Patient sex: M
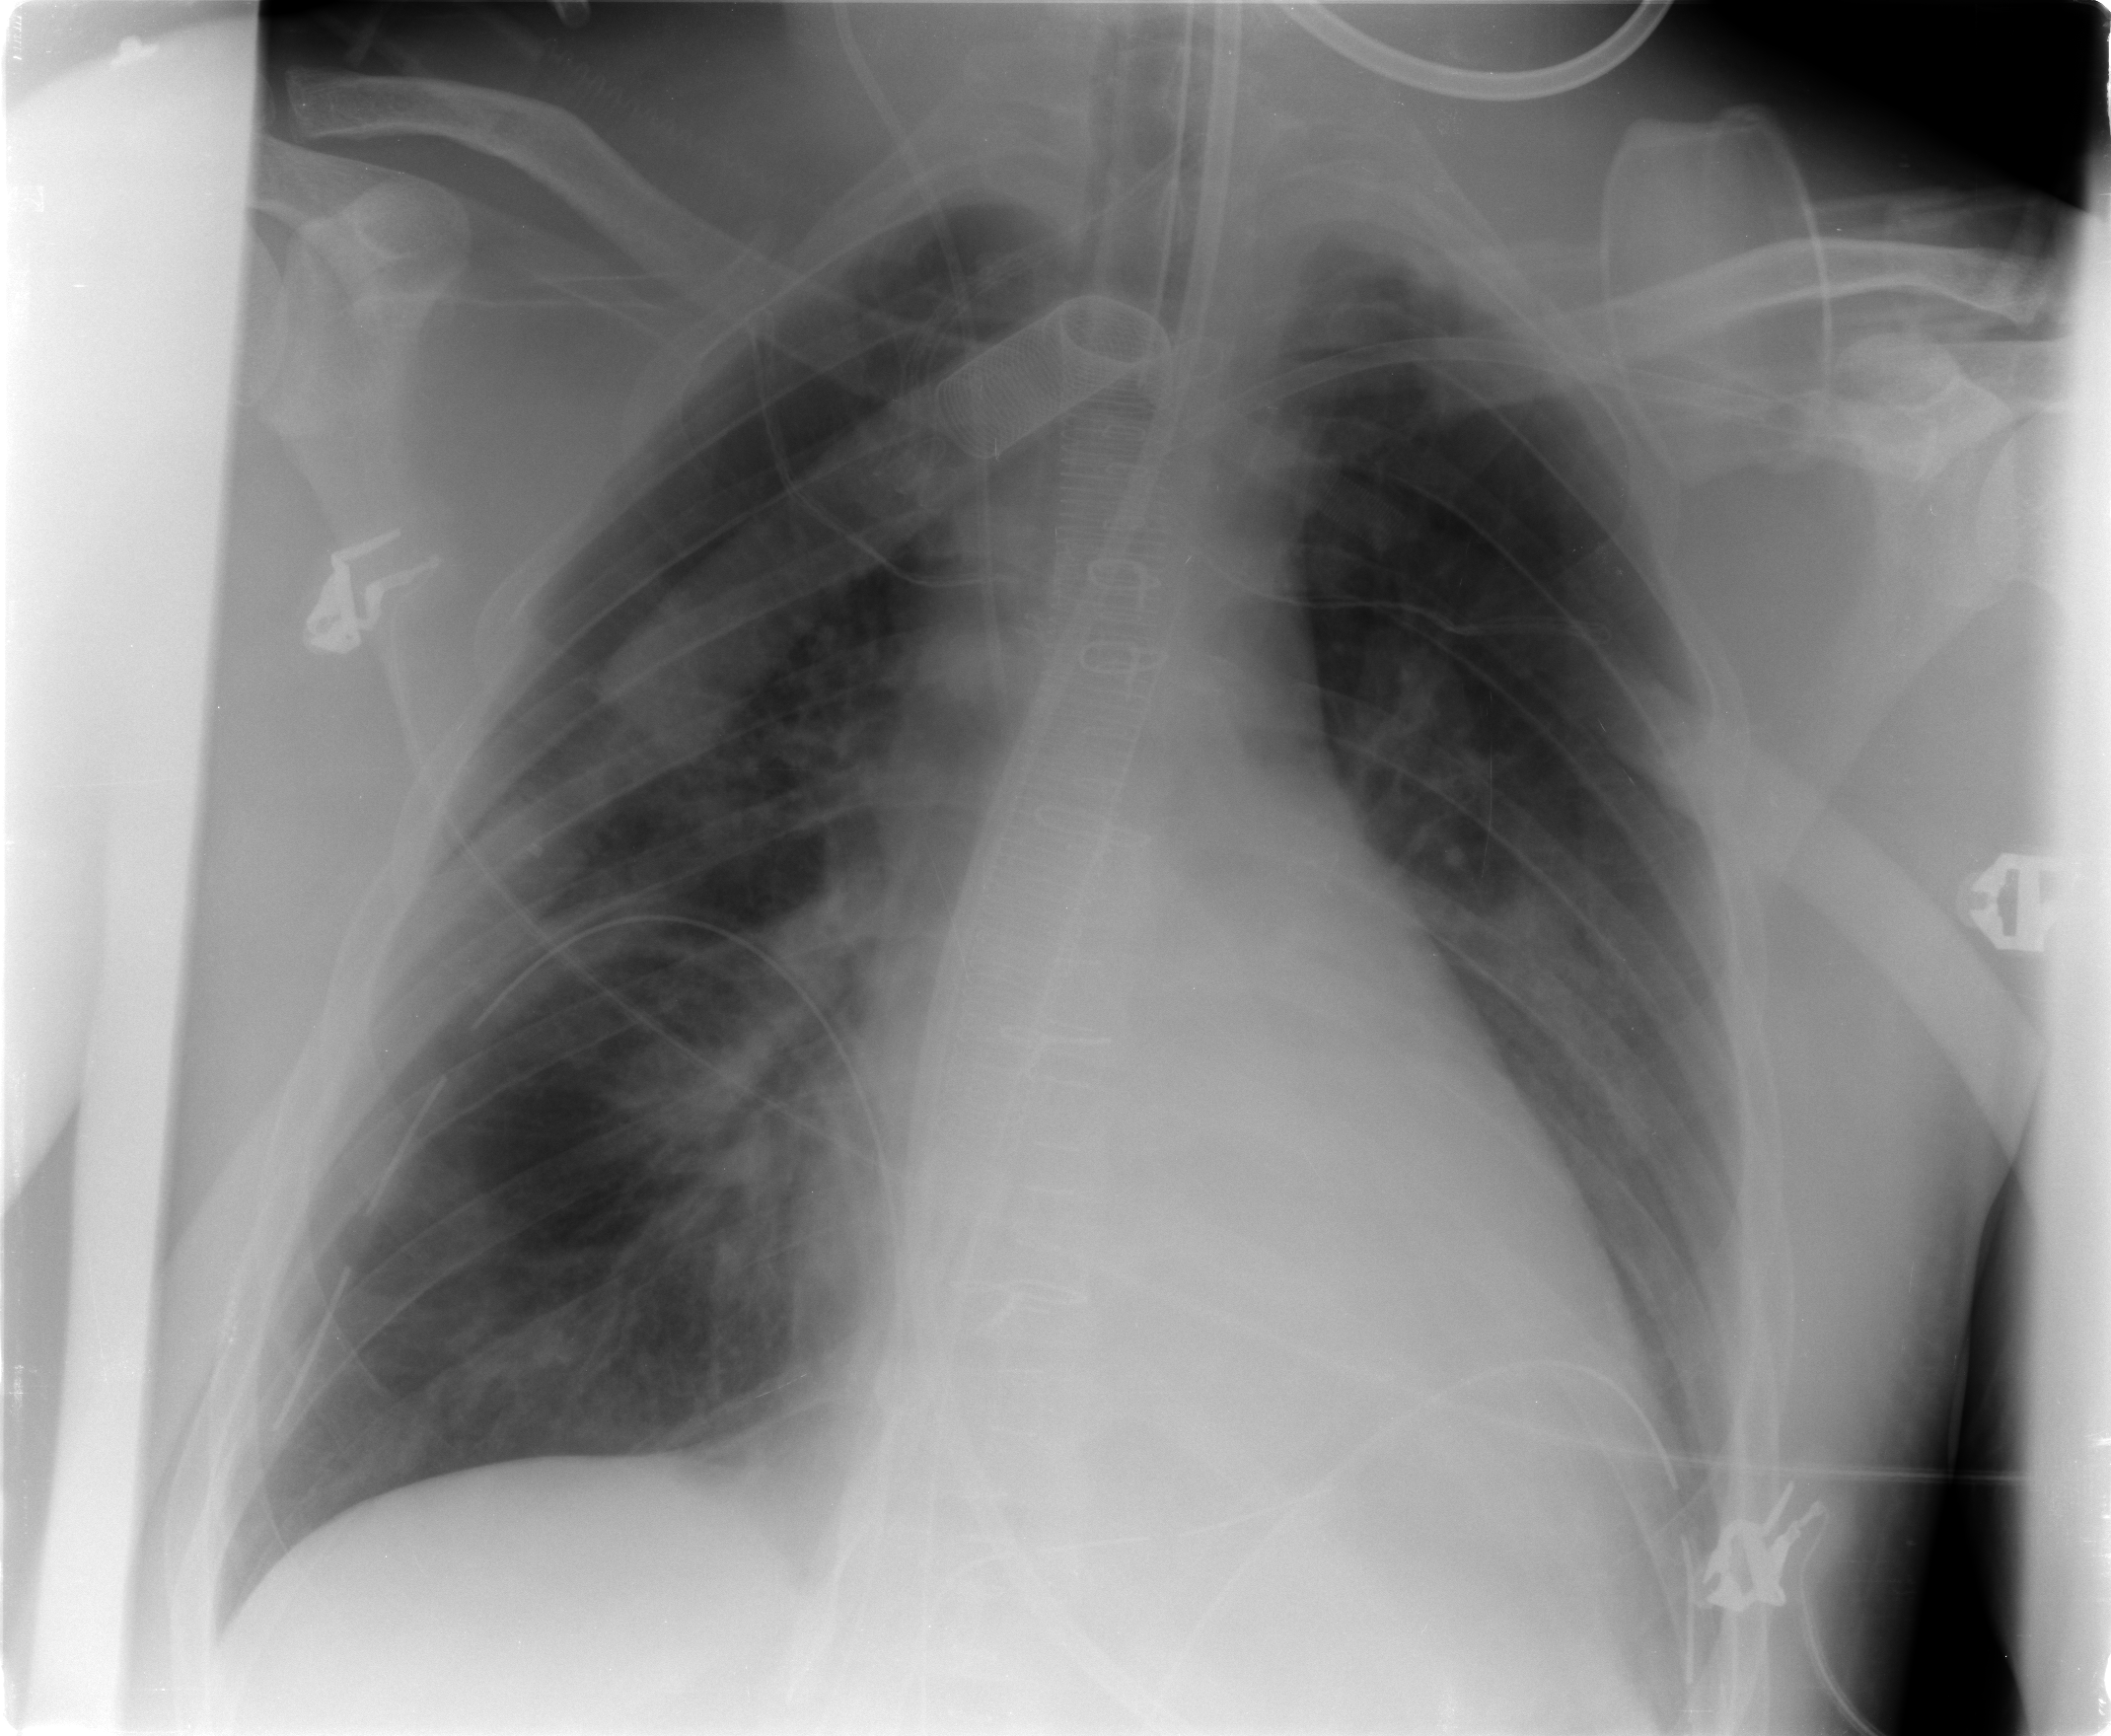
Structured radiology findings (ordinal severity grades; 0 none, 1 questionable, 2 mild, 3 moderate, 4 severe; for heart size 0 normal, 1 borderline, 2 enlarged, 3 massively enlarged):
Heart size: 2
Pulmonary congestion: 3
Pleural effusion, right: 0
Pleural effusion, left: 1
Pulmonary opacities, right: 2
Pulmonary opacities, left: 1
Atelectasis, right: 2
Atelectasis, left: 2